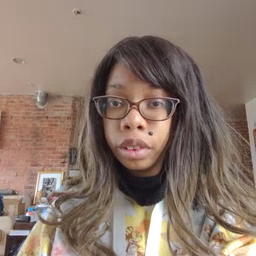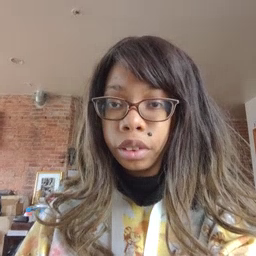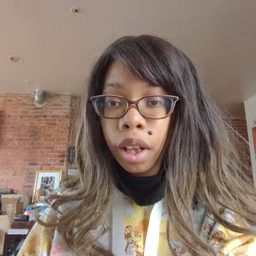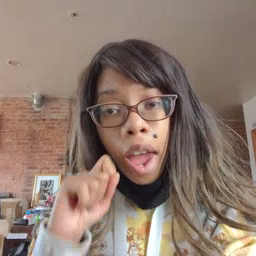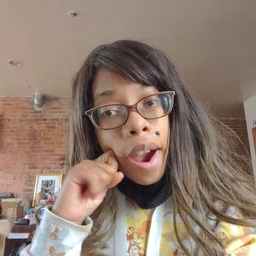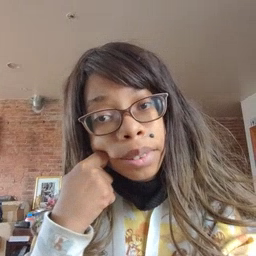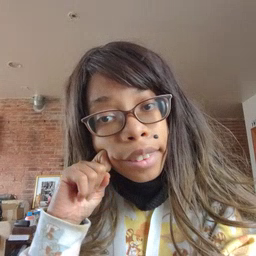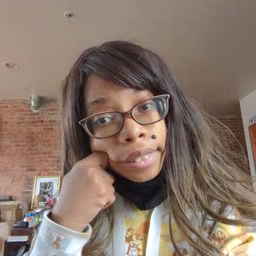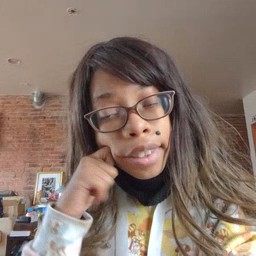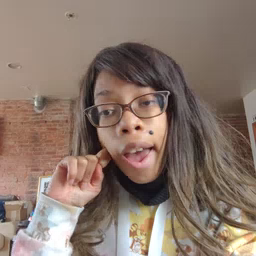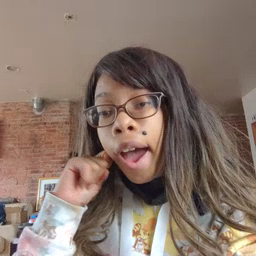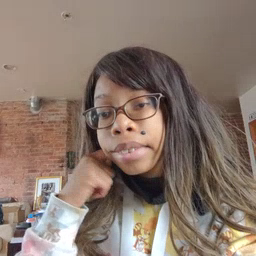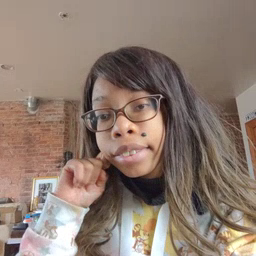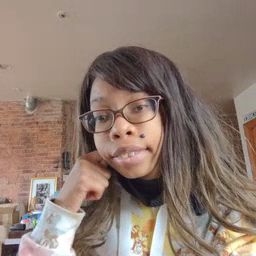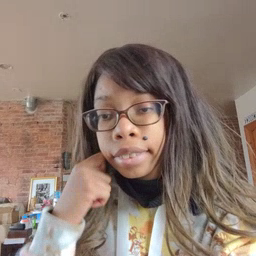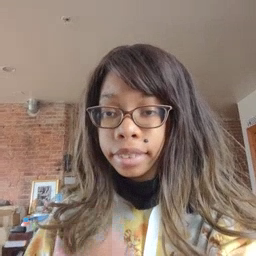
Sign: apple